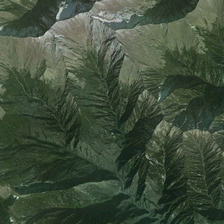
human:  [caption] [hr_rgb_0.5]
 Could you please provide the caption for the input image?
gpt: there is snow on the mountainpeak in the shade of mountain .

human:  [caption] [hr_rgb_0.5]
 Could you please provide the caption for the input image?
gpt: it is a majestic mountain with bald ridges and green valleys .

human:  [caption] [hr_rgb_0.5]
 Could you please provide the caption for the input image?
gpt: there is snow on the mountainpeak in the shade of mountain .

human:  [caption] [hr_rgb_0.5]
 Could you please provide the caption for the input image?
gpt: there is snow on the mountainpeak in the shade of mountain .

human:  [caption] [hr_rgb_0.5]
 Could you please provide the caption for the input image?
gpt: it is a piece of irregular green mountains .